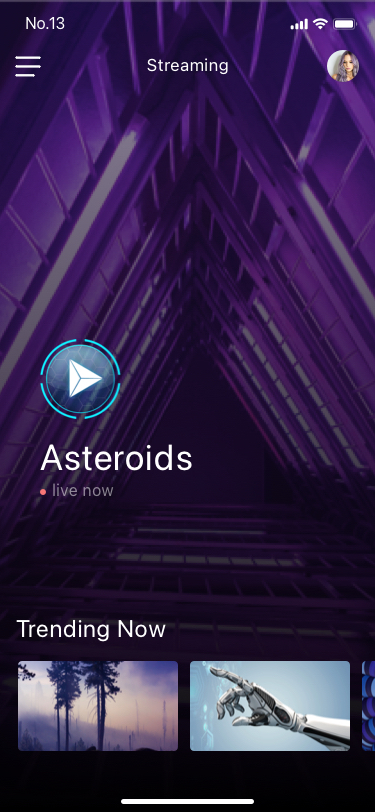
Text in this UI design:
Trending Now
Asteroids
live now